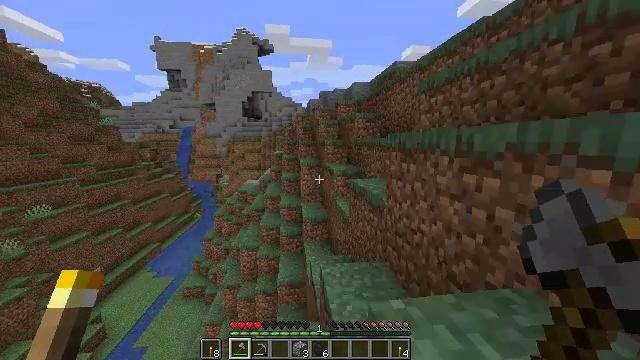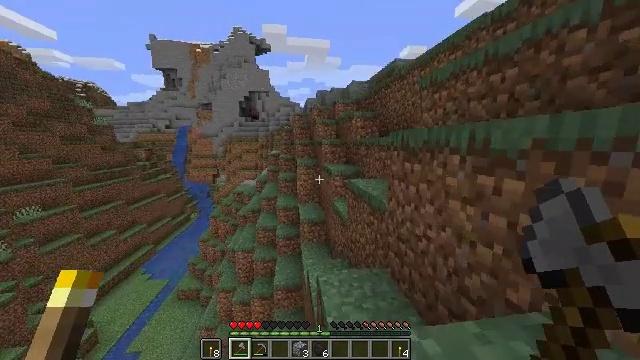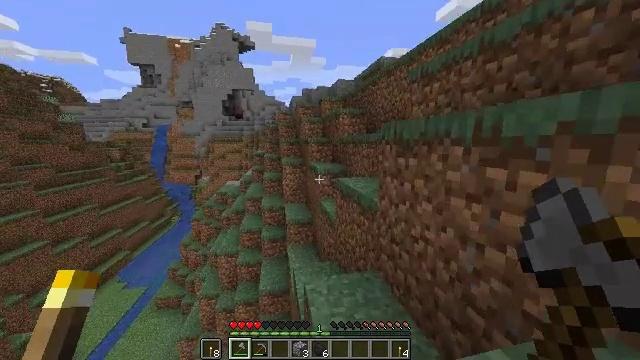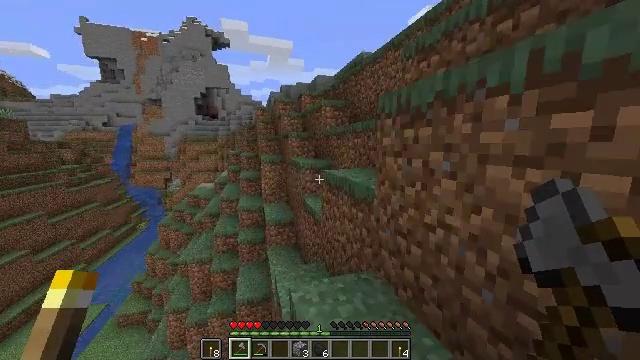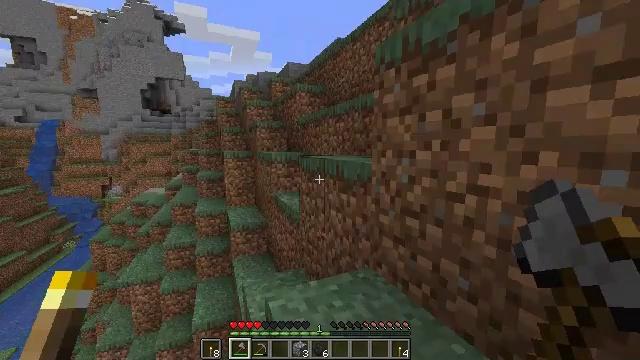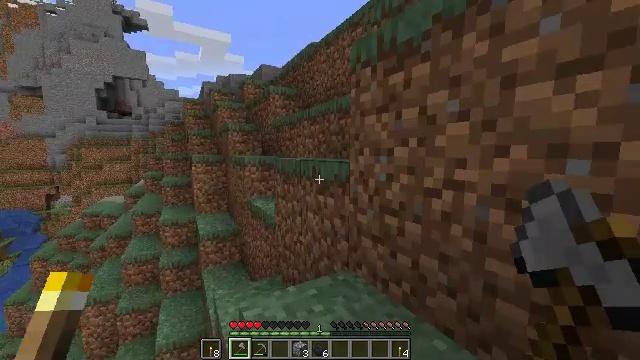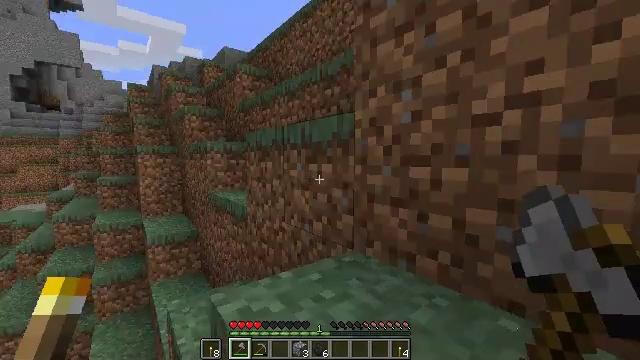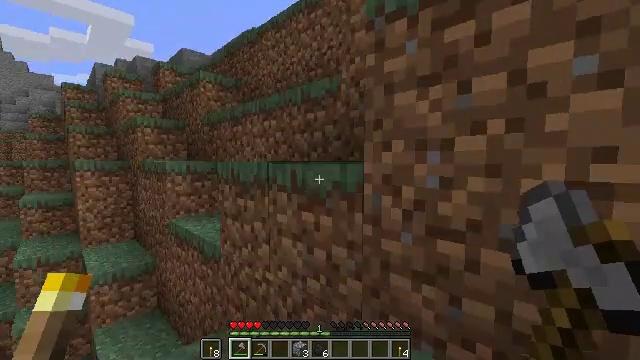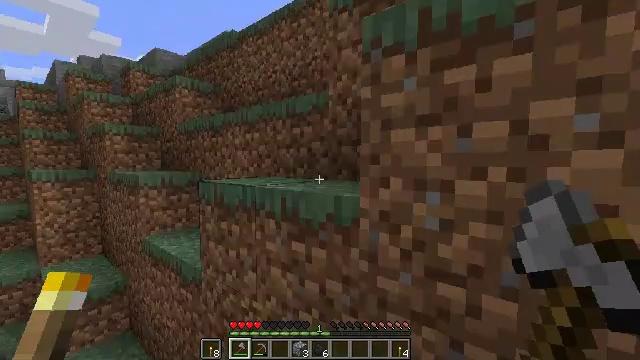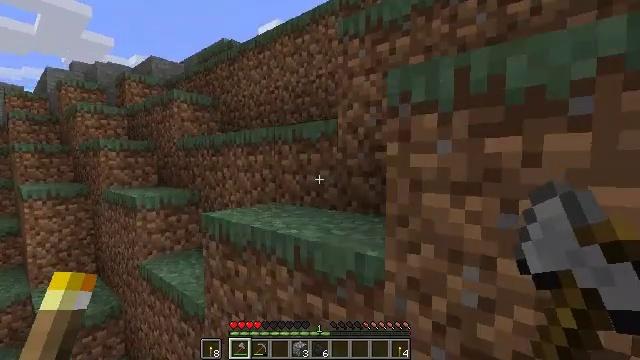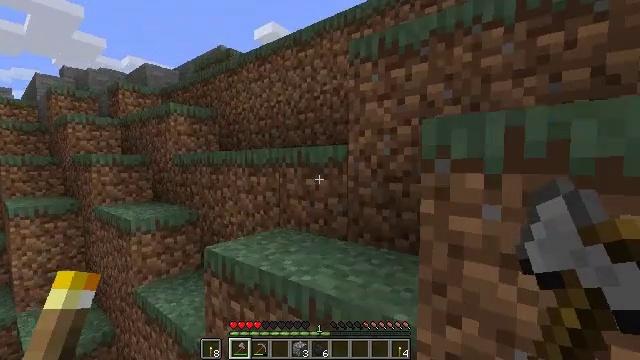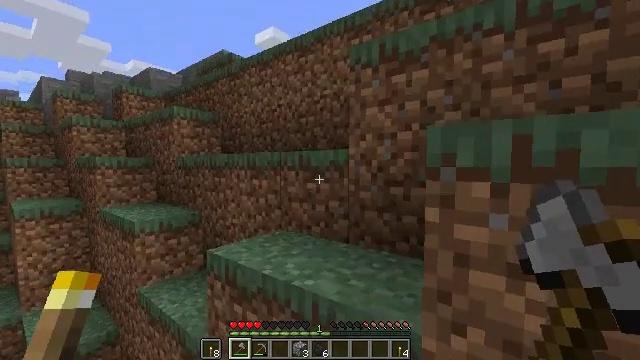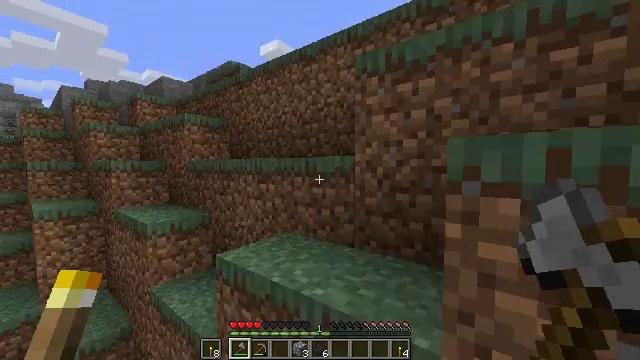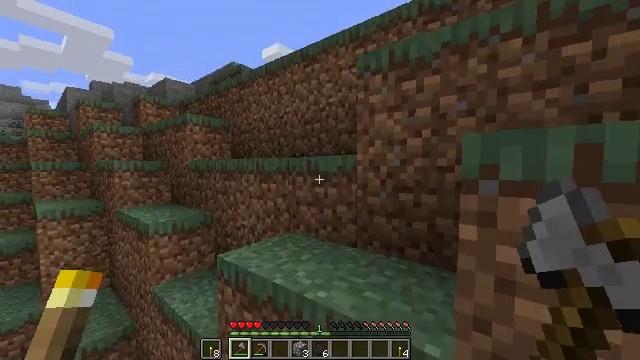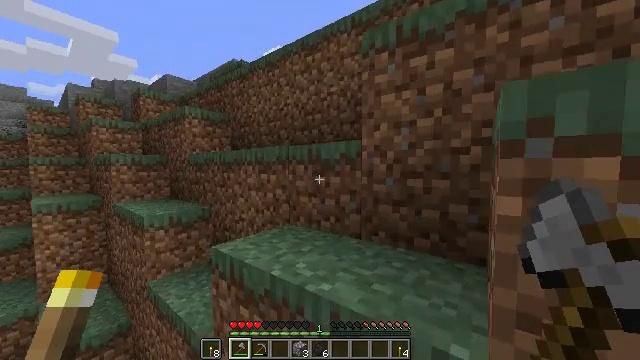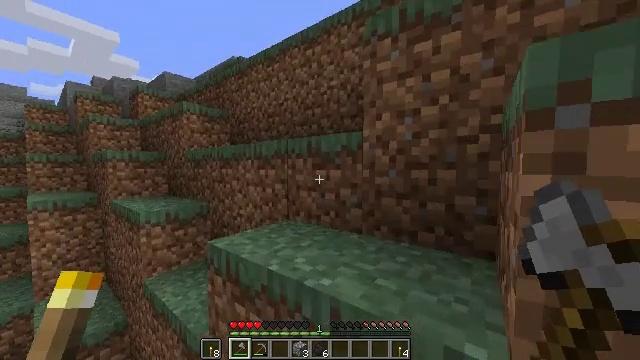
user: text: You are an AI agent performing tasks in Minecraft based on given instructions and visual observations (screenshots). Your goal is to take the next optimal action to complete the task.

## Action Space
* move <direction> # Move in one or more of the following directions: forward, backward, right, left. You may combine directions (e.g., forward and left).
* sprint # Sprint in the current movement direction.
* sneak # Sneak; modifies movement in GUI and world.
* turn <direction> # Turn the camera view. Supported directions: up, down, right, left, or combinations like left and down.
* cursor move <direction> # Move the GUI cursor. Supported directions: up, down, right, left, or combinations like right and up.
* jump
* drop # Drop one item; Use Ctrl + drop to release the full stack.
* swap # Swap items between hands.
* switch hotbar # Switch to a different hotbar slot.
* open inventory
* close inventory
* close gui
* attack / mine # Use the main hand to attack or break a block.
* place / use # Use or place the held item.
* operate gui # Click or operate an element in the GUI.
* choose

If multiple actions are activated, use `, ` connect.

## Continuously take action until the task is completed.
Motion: motion action
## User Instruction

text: Kill mobs.
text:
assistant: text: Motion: move forward, sprint, jump
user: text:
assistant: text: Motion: move forward, sprint, turn right, jump
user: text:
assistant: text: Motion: move forward, sprint, turn right, jump
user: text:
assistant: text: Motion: move forward, sprint, turn right and up, jump
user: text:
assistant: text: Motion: move forward, sprint, turn right and up, jump
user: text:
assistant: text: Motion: move forward, sprint, turn right and up, jump
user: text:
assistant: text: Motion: move forward, sprint, turn right, jump
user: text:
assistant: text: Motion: move forward, sprint, turn right, jump
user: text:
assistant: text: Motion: move forward and move right, sprint, jump
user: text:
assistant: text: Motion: move forward and move right, sprint, turn right, jump
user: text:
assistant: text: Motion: move forward and move right, sprint, jump
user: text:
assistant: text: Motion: move forward and move right, sprint, jump
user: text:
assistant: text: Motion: move forward and move right, sprint, jump
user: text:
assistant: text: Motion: move forward and move right, sprint, jump
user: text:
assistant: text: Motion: move forward and move right, sprint, jump
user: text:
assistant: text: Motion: move forward and move right, sprint, turn left, jump
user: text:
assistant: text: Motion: move forward and move right, sprint, turn left, jump
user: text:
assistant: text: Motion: move forward, sprint, turn left, jump
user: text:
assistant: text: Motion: move forward, sprint, jump
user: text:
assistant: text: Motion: move forward, sprint, jump
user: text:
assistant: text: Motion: move forward, sprint, jump
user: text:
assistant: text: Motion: move forward, sprint, turn left, jump
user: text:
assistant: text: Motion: move forward, sprint, turn left, jump
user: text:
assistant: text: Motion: move forward, sprint, turn left, jump
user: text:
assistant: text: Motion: move forward, sprint, turn left, jump
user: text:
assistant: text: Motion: move forward, sprint, turn left, jump
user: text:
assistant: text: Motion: move forward, sprint, jump
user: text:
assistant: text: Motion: move forward, sprint, jump
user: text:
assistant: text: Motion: move forward, sprint, jump
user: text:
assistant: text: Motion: move forward, sprint, turn left and up, jump